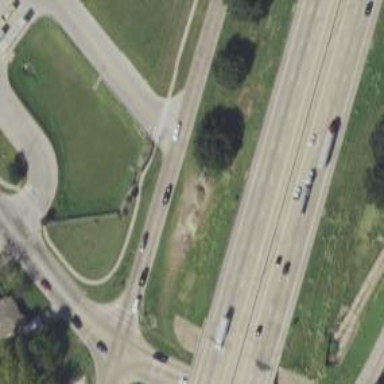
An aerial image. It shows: Secondary road with frontage road.